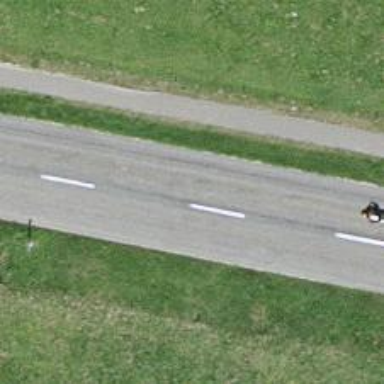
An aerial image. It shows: Secondary road.